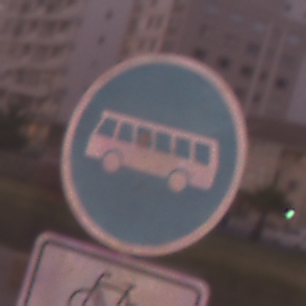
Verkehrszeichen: Busssonderstreifen
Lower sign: EinspurigeFahrzeugeFrei5
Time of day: SunriseSunset
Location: Outdoor (Urban)
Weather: PartlyCloudy
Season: NotSpecified
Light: Natural